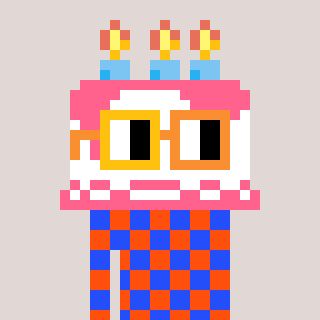
a pixel art character with square yellow and orange glasses, a cake-shaped head and a orange-colored body on a warm background